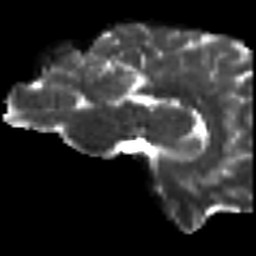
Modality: T2w
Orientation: sagittal
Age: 23
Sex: male
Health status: healthy
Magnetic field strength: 3 T
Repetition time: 8.4 s
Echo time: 0.0926 s